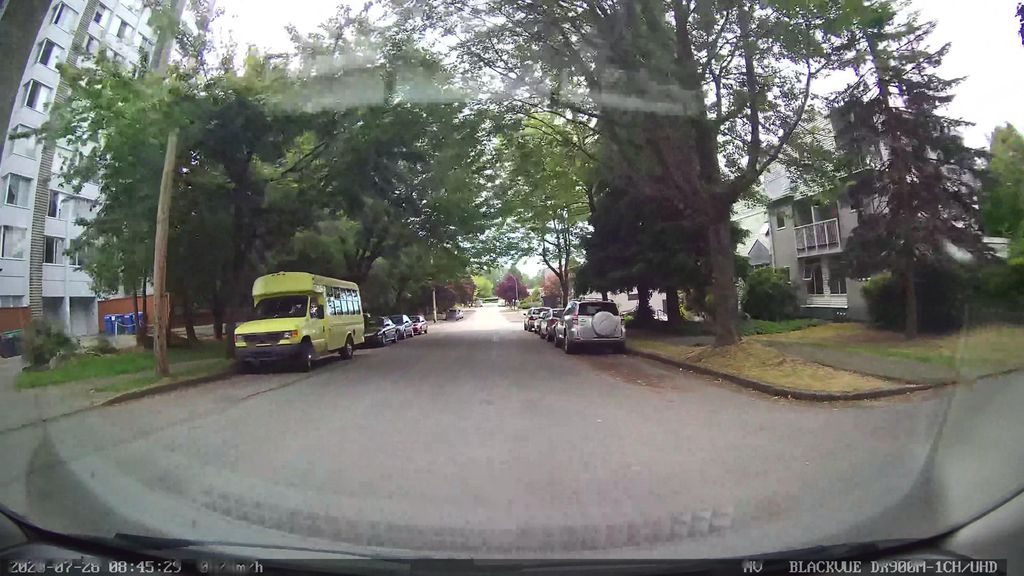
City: vancouver